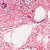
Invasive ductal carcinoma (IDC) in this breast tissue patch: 0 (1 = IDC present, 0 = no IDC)